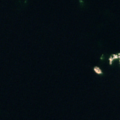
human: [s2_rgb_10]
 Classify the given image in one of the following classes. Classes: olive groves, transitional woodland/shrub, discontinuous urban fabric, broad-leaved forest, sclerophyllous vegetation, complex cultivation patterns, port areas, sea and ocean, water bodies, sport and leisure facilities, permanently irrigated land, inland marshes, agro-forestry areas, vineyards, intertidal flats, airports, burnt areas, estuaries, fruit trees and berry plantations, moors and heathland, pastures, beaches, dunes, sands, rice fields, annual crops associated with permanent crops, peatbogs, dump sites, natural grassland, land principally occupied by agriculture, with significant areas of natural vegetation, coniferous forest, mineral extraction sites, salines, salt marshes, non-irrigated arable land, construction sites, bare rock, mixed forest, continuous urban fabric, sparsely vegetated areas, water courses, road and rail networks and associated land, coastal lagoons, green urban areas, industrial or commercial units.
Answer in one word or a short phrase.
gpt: sea and ocean